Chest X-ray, PA view. Patient: 59 years old, sex F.
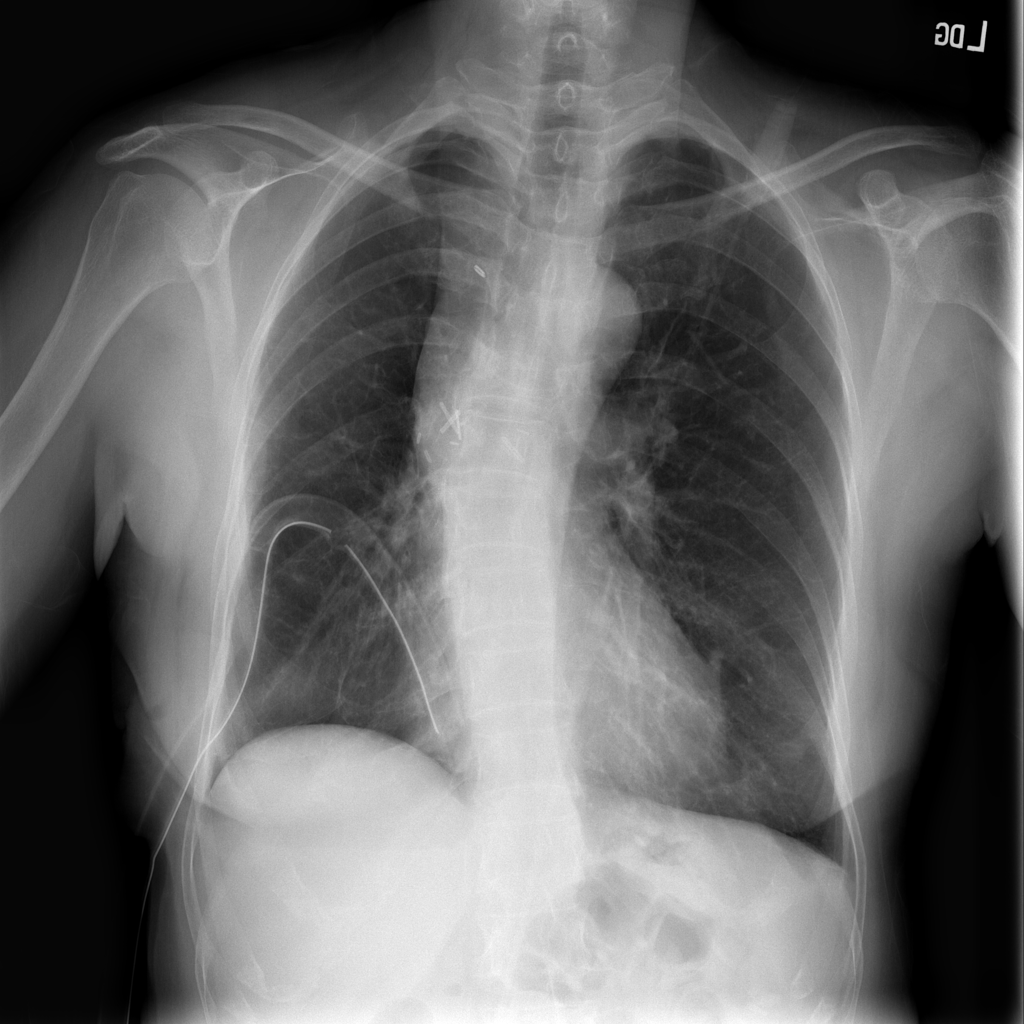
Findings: Emphysema